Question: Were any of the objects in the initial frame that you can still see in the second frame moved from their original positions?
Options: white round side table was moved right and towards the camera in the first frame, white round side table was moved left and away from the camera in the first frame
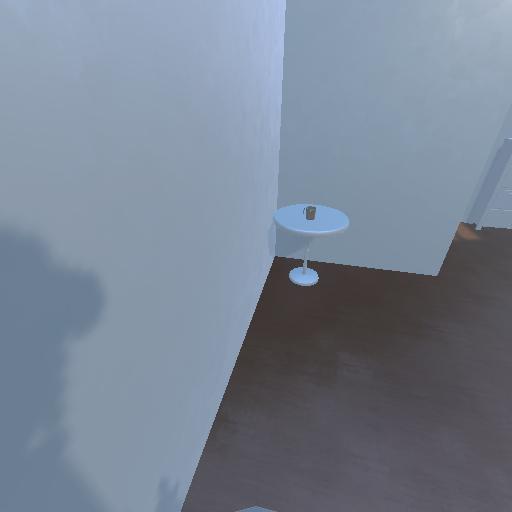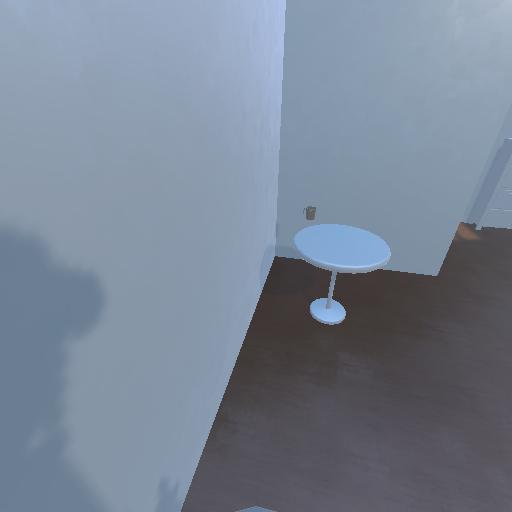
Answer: white round side table was moved right and towards the camera in the first frame